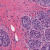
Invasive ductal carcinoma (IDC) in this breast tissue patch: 0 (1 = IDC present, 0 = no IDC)